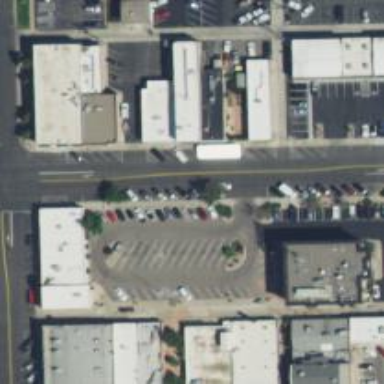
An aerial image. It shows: Parking space.